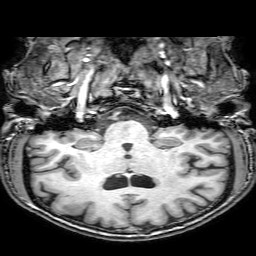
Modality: T1w
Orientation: sagittal
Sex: male
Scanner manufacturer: philips
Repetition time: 0.008295 s
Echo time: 0.00386 s